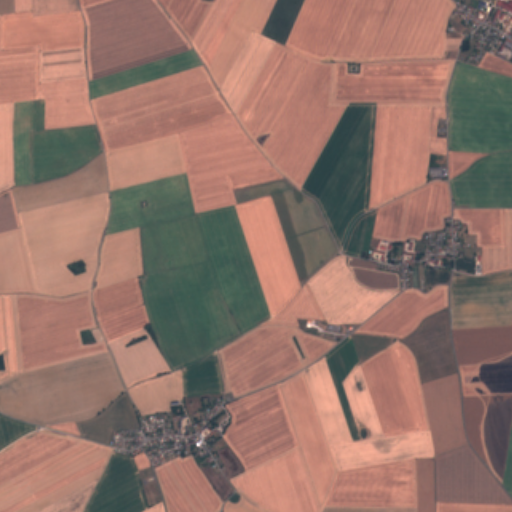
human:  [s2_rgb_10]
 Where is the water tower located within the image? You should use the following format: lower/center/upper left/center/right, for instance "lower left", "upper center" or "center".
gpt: The water tower is located in the center right of the image.
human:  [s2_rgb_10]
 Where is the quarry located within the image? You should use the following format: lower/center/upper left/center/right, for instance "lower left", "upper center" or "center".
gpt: There is no quarry in the image.